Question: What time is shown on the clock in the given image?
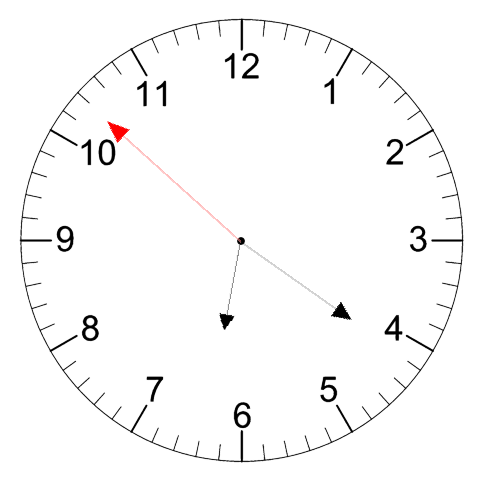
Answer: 06:20:52